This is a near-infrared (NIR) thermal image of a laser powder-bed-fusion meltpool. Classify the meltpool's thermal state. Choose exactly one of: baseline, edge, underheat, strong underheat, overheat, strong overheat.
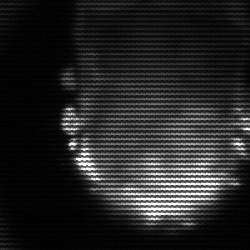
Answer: baseline